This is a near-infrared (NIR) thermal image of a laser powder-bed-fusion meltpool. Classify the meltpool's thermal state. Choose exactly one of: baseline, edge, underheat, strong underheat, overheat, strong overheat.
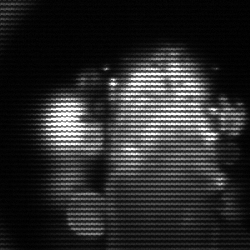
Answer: strong underheat